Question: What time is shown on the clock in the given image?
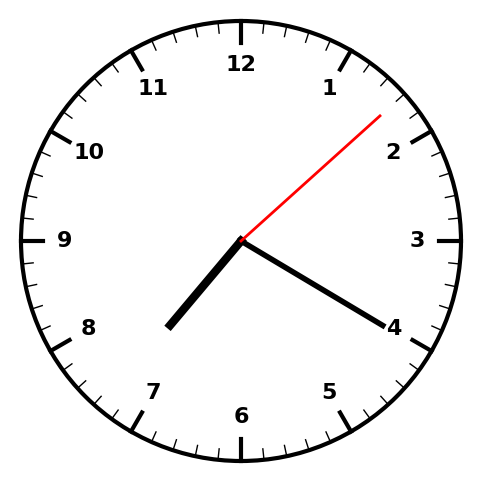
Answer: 07:20:08